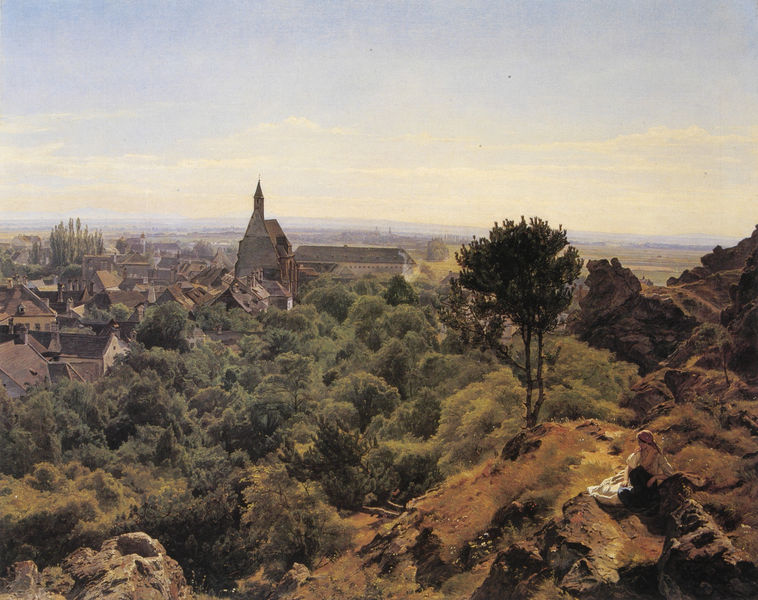
Titel: Blick auf Mödling "Ansicht von Mödling"
Künstler: Ferdinand Georg Waldmüller
Standort: Vaduz
Institution: Sammlungen des Regierenden Fürsten von Liechtenstein
Schlagwörter: baum, berg, blau, felsen, gemälde, gestein, himmel, laub, mann, schatten, wolken, bäume, grün, kirchturm, landschaft, mädchen, ocker, sitzen, stadt, braun, frau, hintergrund, kleid, licht, weiss, ausblick, blick, dach, gebäude, gras, haus, tuch, wolke, architektur, mensch, stein, steine, dämmerung, ebene, erde, ferne, horizont, horizontlinie, häuser, hügel, natur, strauch, weite, busch, büsche, einsam, gebüsch, kirche, pfad, sonne, sträucher, land, figur, sitzend, tal, wald, anhöhe, kirchturmspitze, turm, turmspitze, deutschland, aussicht, sommer, liegen, ansicht, ort, berge, fels, gebirge, sonnenlicht, dorf, dächer, giebel, dunst, tag, geröll, wolkenlos, picknick, romantik, kopftuch, gestalt, unscharf, oben, panorama, stadtansicht, kirchenturm, türmchen, dom, moos, kathedrale, frauenfigur, rau, malerisch, dorfkirche, gemeinde, grad, siedlung, eisam, kirce, mannnf, schland, urm, gotteshaus, t